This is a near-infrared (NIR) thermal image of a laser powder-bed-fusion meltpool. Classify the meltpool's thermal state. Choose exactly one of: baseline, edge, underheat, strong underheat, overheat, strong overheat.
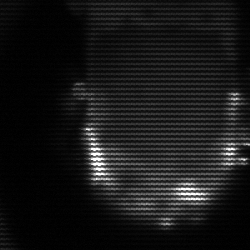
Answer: baseline